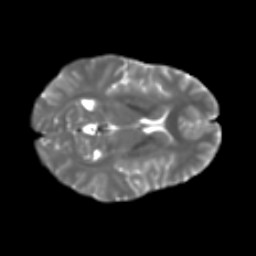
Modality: T2w
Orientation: axial
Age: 29
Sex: female
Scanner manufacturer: ge
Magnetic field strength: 3 T
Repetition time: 7.8 s
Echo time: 0.0606 s